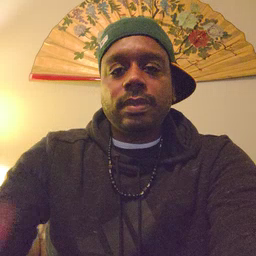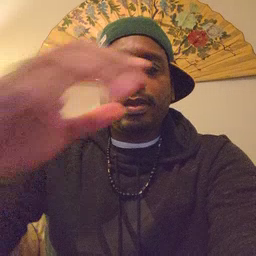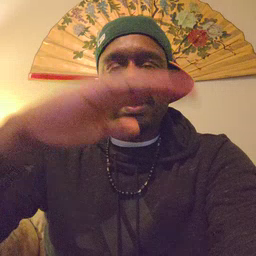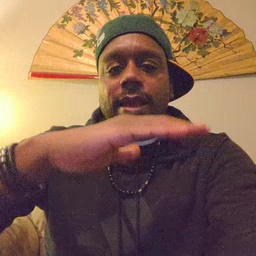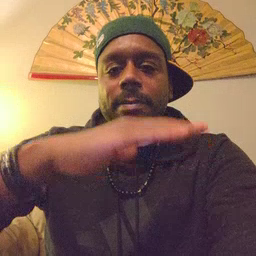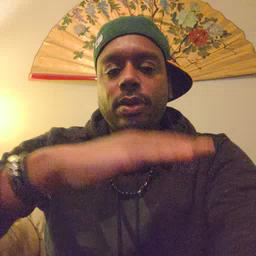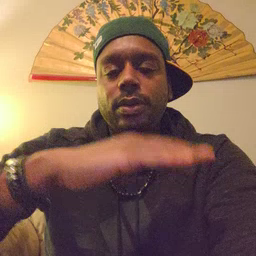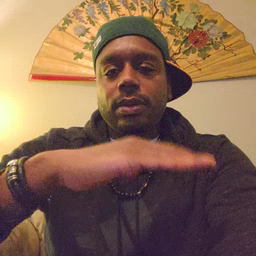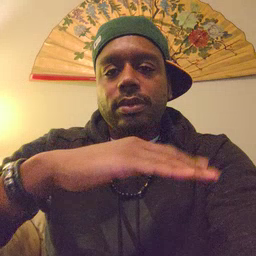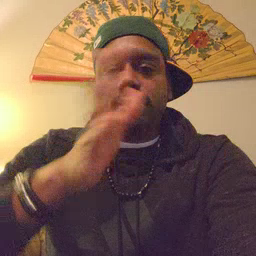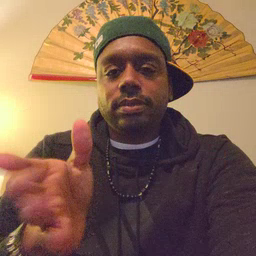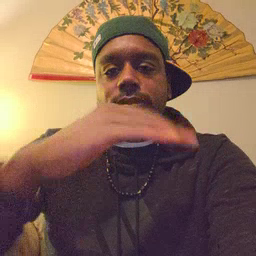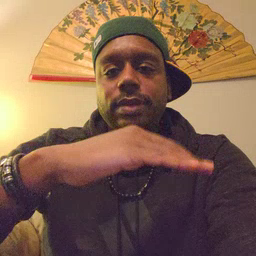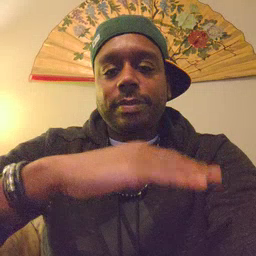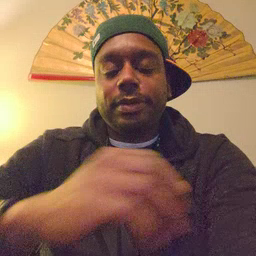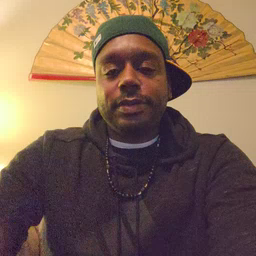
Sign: table